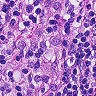
Metastatic tissue present: no